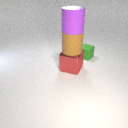
large red metal cube to the left of small green rubber cube